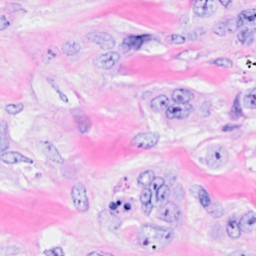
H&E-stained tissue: Breast